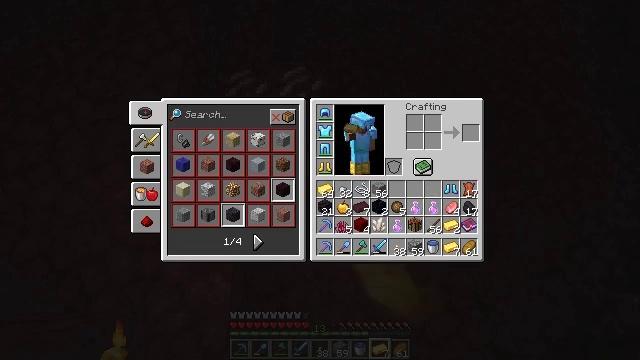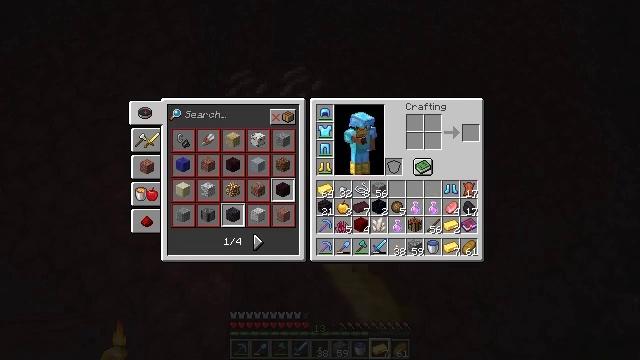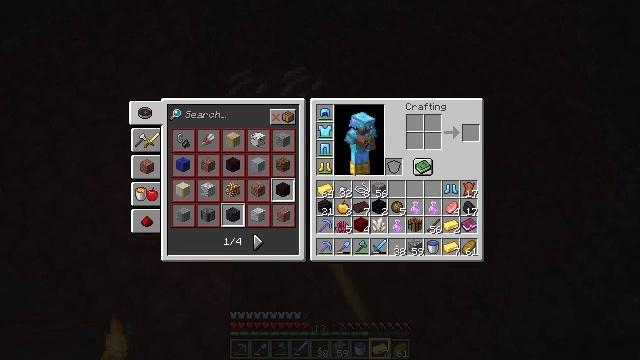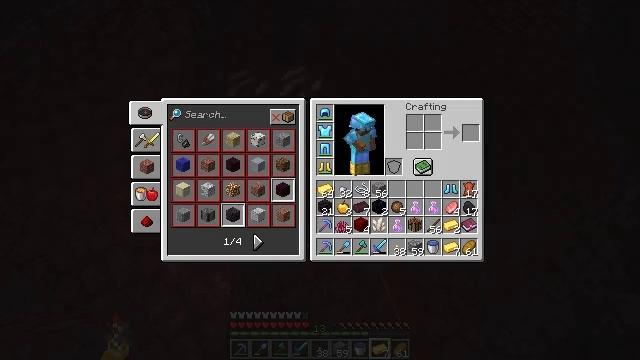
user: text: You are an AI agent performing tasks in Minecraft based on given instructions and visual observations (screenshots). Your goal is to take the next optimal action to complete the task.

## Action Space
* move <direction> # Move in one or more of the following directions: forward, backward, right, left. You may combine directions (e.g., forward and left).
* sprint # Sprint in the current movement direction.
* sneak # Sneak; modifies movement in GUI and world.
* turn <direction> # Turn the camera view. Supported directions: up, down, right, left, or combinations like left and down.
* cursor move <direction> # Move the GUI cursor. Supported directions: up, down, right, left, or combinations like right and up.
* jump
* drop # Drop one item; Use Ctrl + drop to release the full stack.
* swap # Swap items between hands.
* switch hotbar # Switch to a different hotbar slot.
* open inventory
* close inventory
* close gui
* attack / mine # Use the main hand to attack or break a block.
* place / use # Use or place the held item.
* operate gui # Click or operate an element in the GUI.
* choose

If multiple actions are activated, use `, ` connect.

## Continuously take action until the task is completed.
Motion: motion action
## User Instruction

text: Drop a soul soil.
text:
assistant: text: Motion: cursor move left
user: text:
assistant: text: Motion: cursor move left and down
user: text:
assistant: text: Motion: cursor move left
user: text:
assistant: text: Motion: no_op